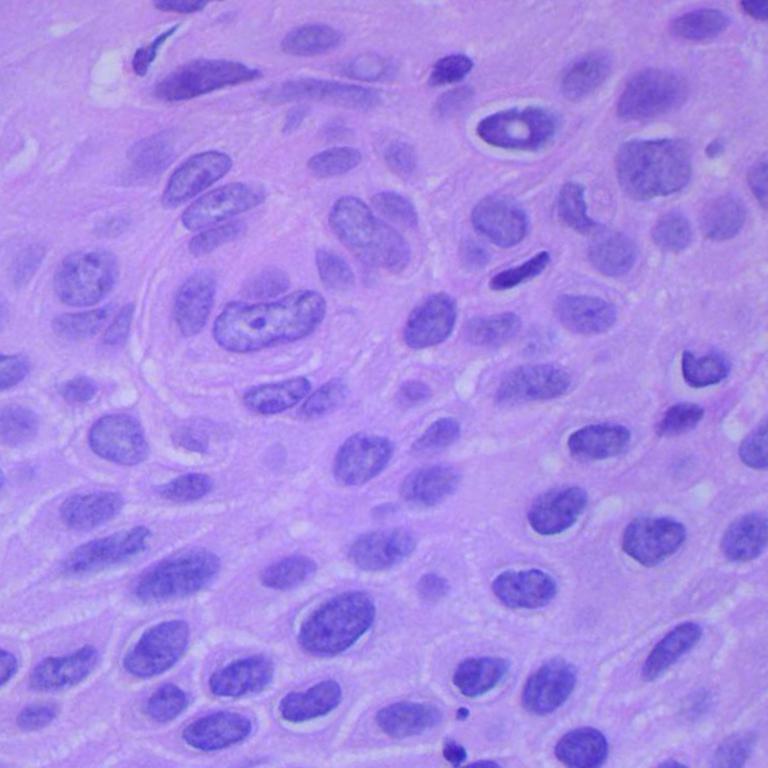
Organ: lung
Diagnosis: squamous carcinomas